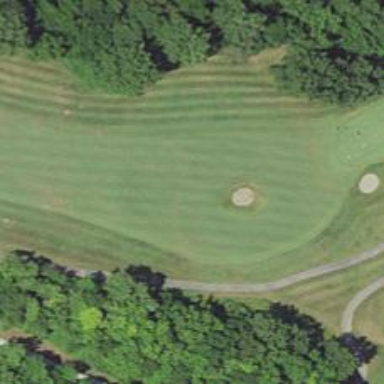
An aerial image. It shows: Golf hole.